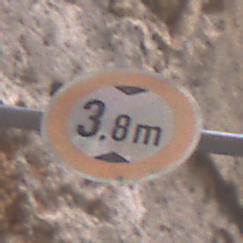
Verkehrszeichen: TatsaechlicheHoehe
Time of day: Midday
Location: Outdoor (Urban)
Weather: PartlyCloudy
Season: NotSpecified
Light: Natural